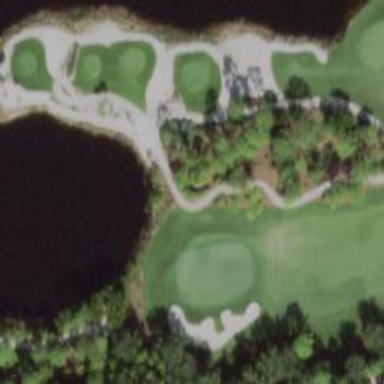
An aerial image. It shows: Golf bunker filled with natural sand.